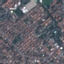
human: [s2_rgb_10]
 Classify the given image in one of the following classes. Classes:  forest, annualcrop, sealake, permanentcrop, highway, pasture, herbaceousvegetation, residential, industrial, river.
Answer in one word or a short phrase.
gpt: Residential